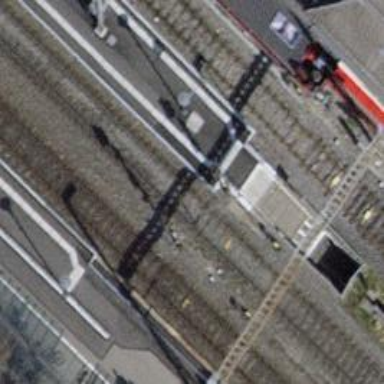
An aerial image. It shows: Railway signal.